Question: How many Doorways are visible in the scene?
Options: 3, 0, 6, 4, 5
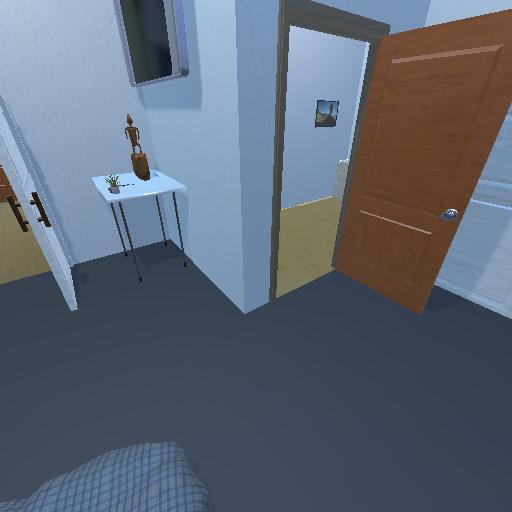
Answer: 3